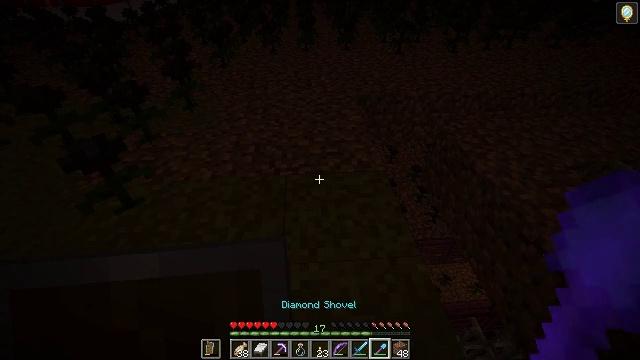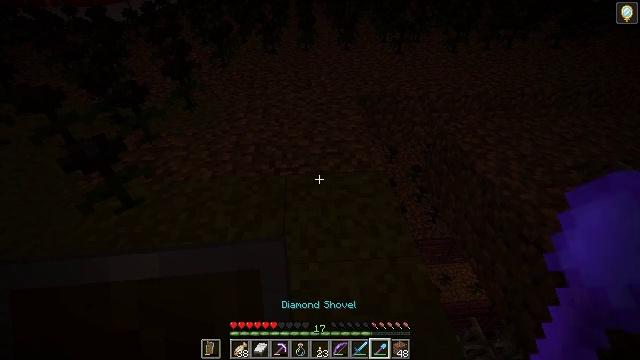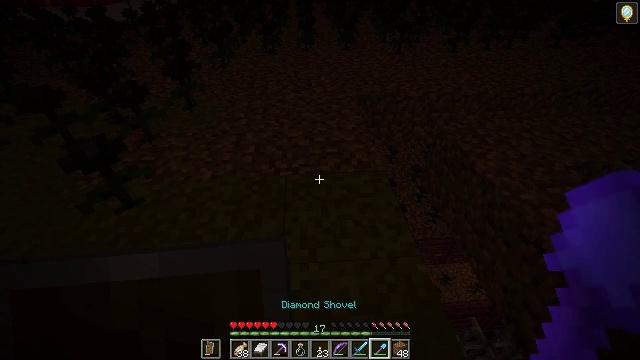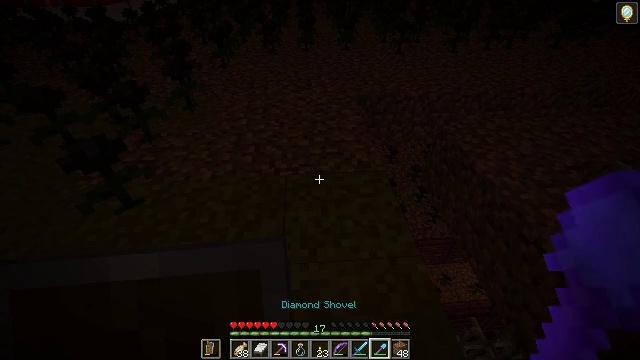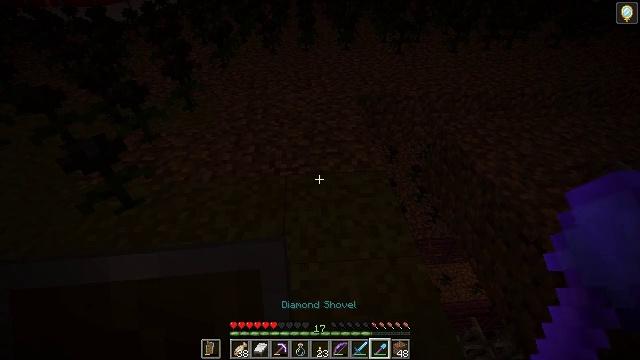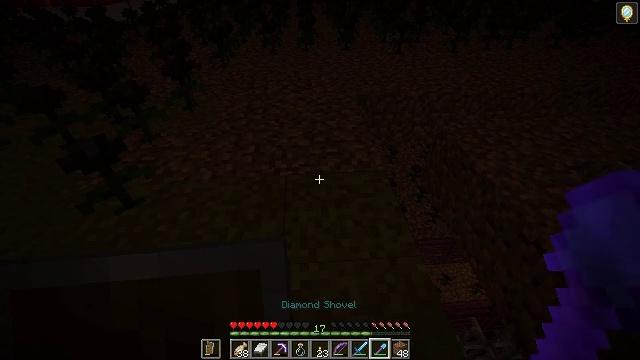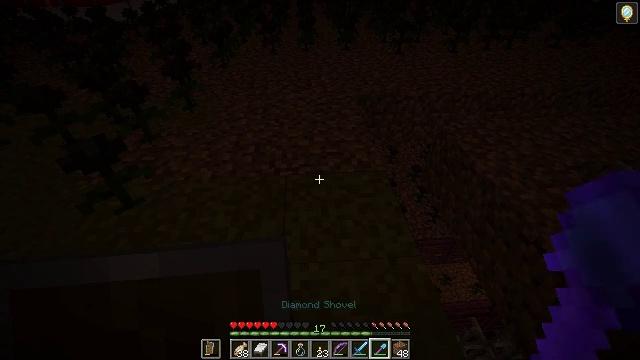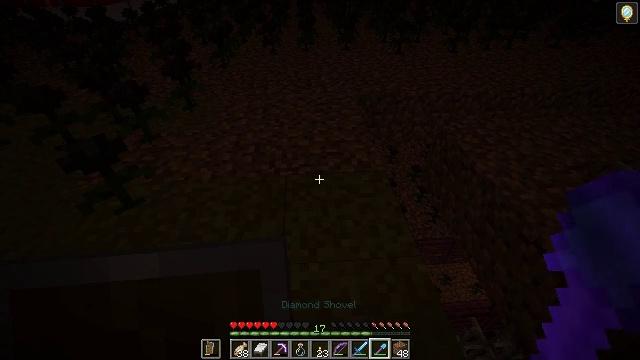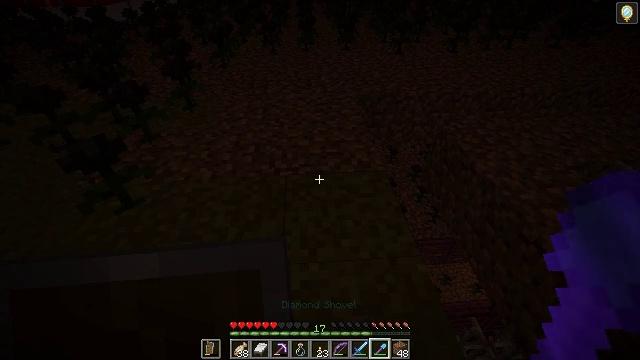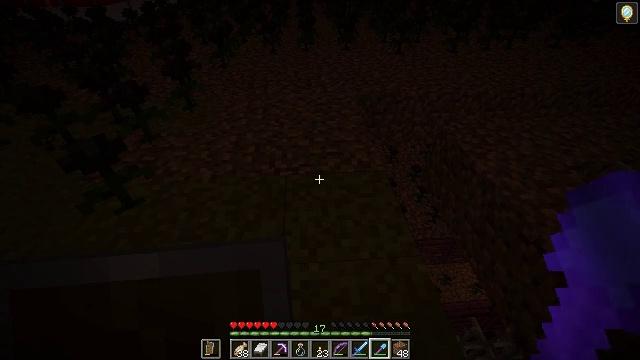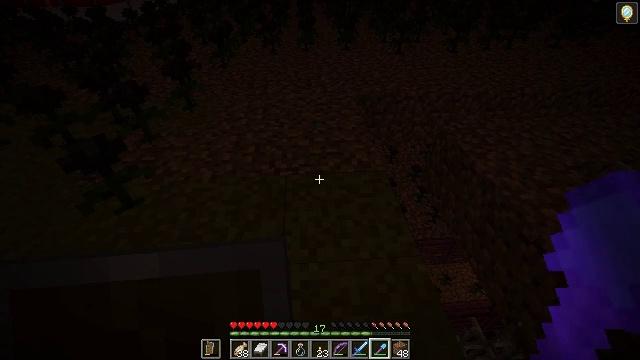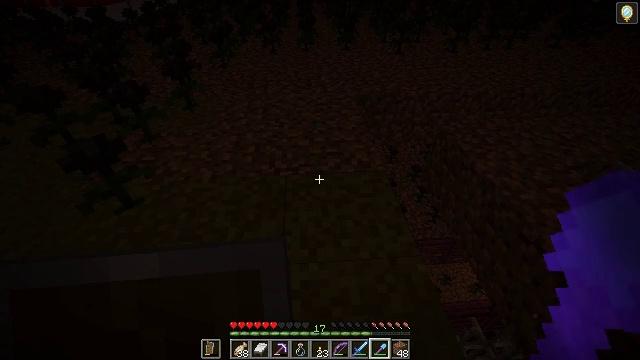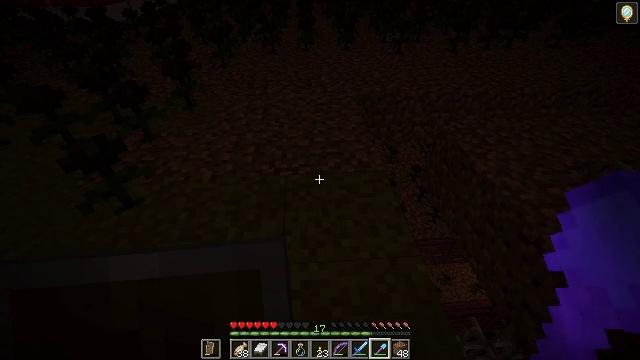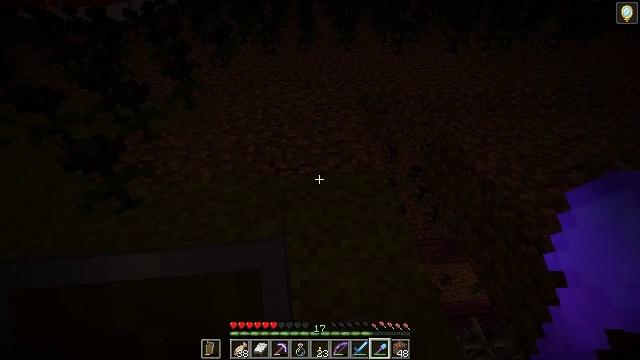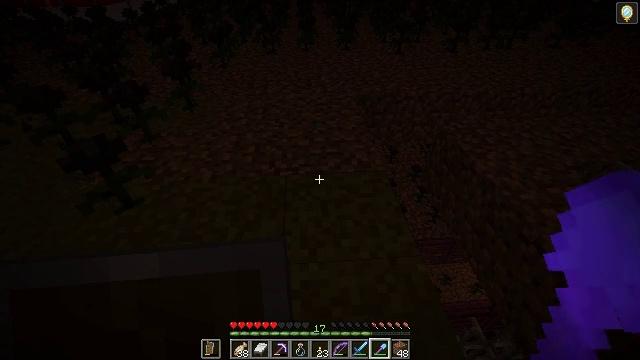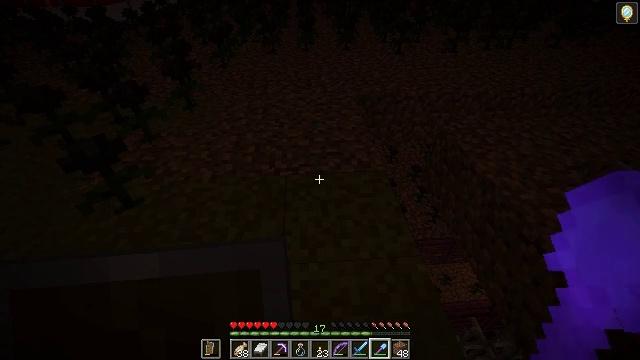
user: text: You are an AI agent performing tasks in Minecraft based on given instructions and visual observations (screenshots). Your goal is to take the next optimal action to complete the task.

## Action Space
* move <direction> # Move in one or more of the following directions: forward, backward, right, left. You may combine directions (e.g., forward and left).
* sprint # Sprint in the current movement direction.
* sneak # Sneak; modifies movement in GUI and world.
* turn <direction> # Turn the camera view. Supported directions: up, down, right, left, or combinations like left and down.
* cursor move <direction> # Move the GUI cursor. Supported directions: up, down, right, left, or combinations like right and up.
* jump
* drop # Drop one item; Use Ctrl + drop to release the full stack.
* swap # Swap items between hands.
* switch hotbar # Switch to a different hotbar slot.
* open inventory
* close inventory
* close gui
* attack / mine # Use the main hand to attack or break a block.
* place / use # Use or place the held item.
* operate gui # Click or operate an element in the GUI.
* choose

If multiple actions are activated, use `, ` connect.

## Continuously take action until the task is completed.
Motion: motion action
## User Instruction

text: Attack the ground to gather dirt.
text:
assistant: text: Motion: no_op
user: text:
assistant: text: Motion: no_op
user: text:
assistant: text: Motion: no_op
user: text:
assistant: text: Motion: no_op
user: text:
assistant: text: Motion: no_op
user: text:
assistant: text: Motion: no_op
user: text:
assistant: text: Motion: no_op
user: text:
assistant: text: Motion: no_op
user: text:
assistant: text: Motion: no_op
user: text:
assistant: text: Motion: no_op
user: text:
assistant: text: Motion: no_op
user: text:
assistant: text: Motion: no_op
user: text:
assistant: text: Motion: no_op
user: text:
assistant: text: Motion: no_op
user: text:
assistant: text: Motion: no_op
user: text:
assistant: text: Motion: no_op
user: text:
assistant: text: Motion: no_op
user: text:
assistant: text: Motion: no_op
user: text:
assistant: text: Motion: no_op
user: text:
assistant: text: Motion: no_op
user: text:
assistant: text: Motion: no_op
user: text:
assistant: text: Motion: no_op
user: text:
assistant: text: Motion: no_op
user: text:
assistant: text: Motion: no_op
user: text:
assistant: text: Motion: no_op
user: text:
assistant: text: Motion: no_op
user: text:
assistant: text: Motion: no_op
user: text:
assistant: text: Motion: no_op
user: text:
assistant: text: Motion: no_op
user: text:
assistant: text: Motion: no_op